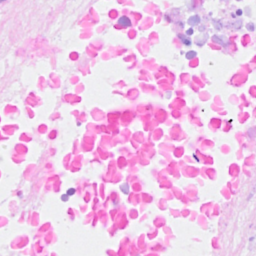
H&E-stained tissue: Breast